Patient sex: F
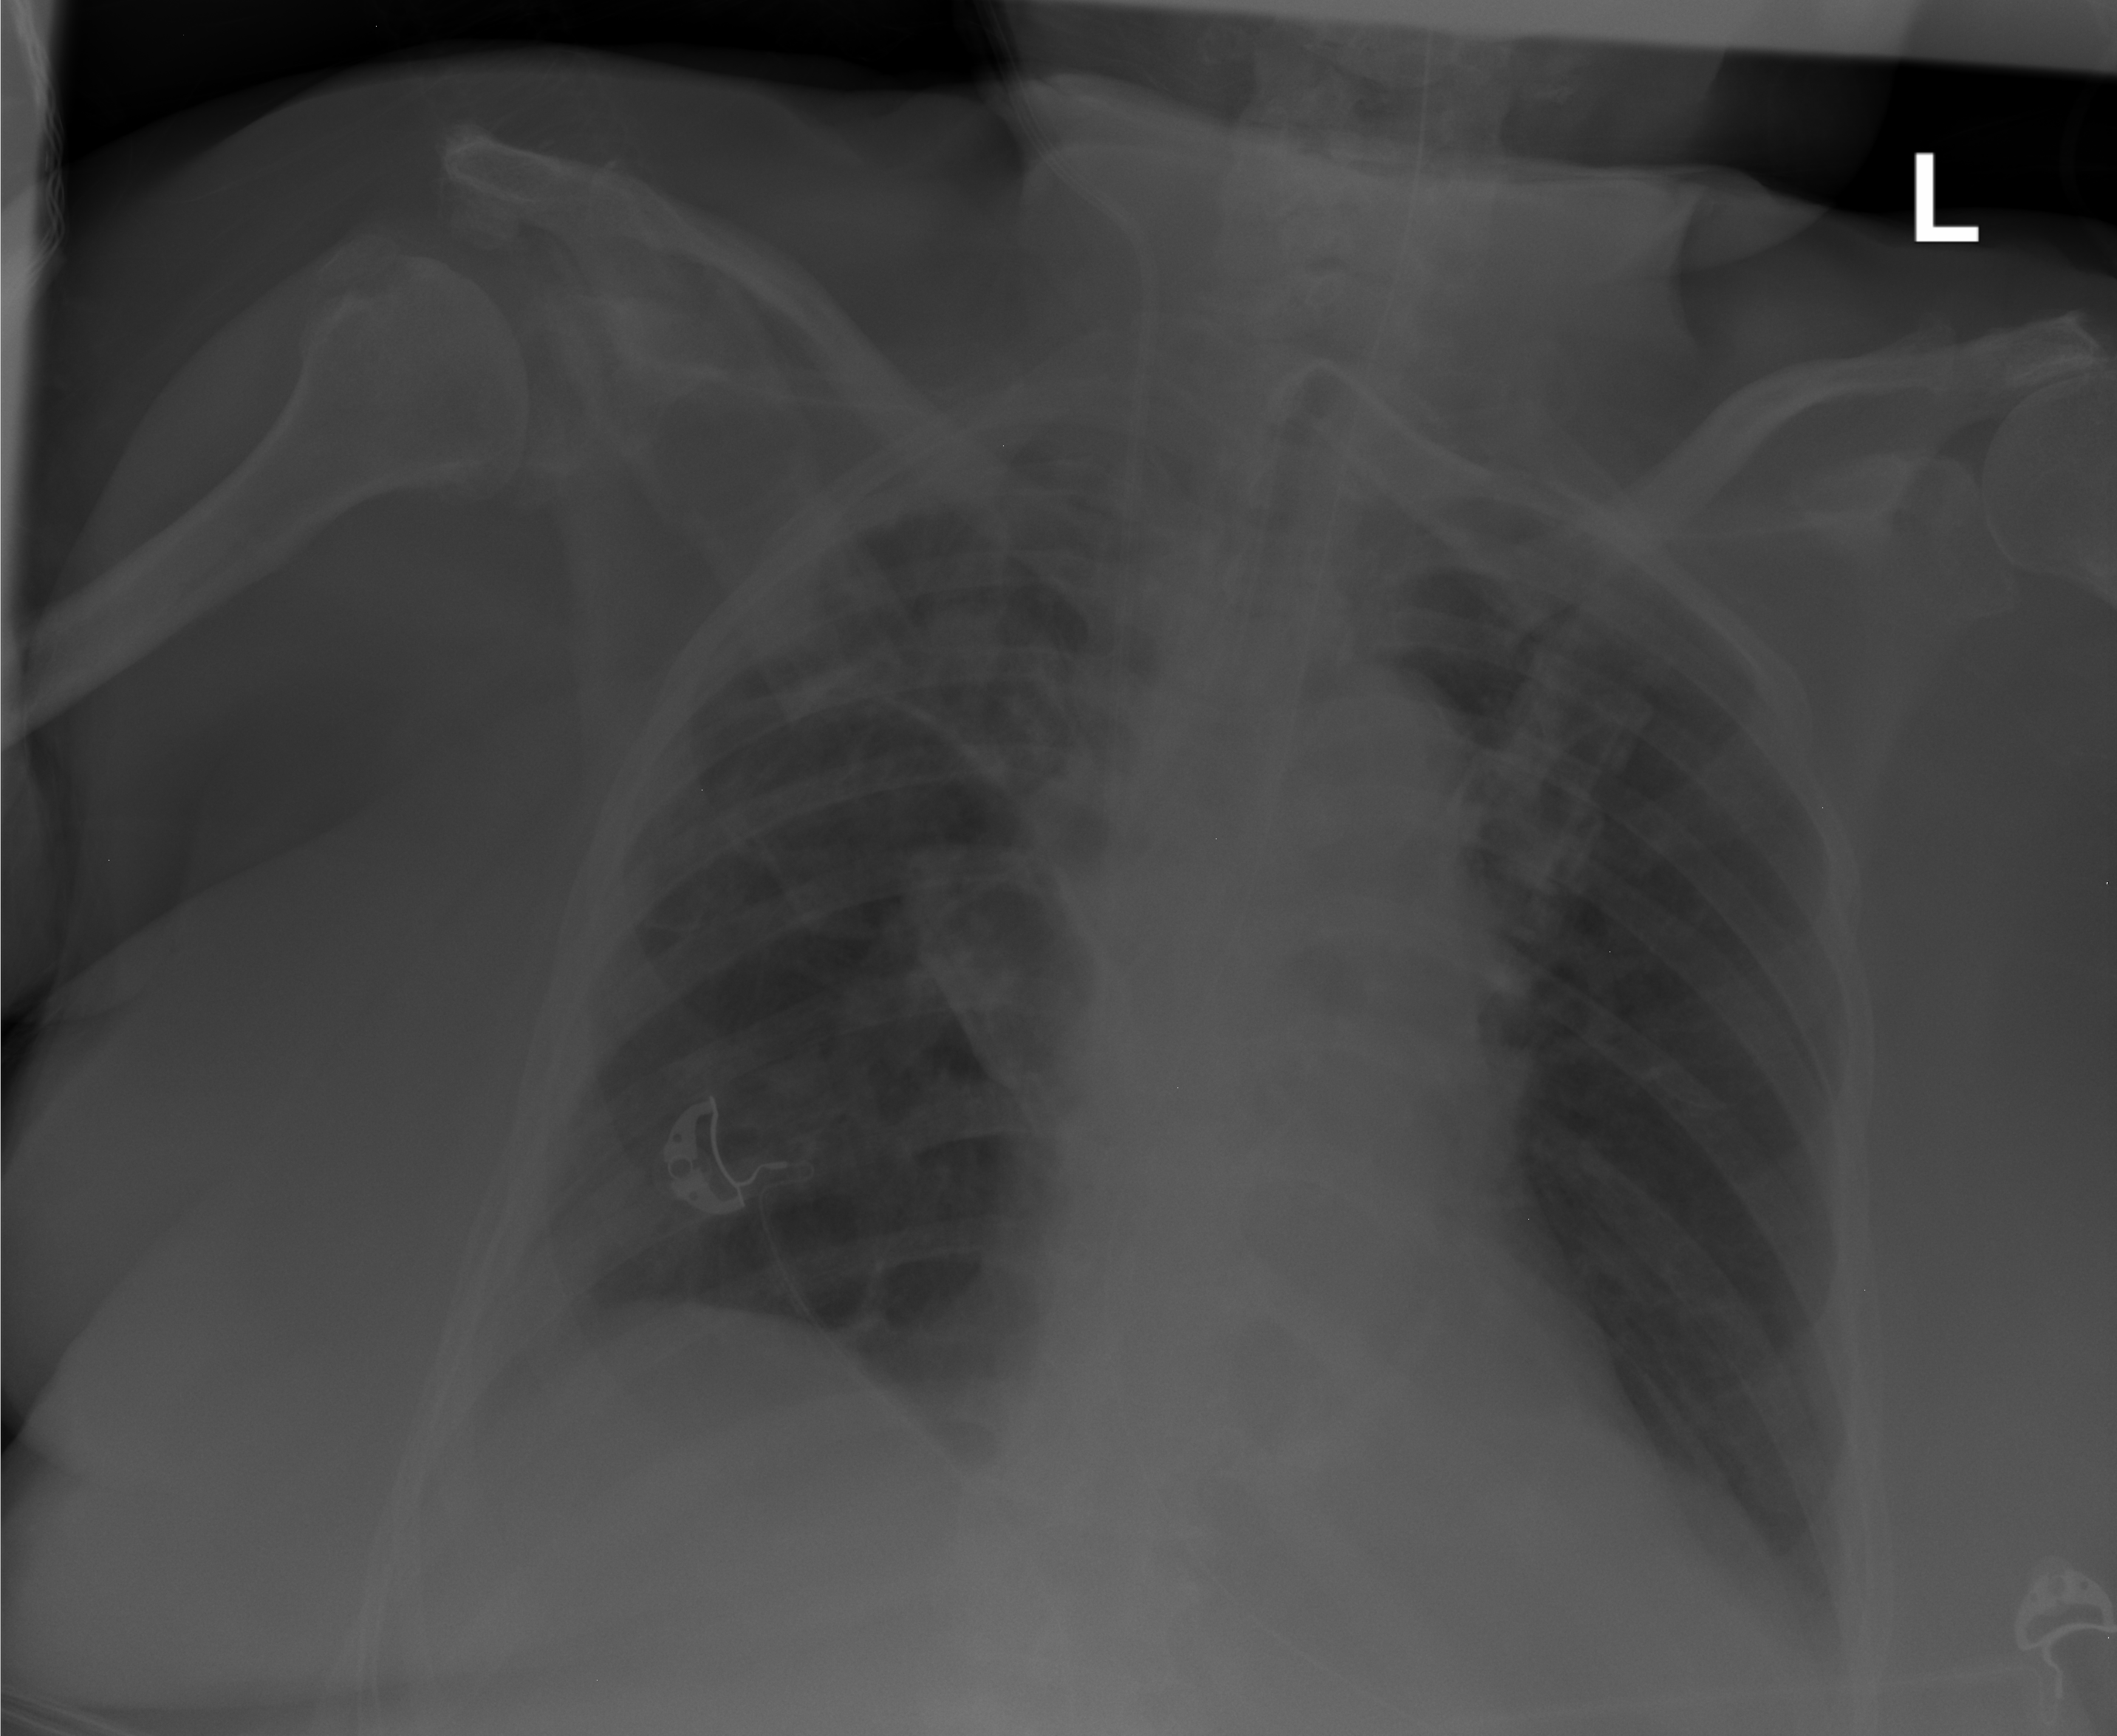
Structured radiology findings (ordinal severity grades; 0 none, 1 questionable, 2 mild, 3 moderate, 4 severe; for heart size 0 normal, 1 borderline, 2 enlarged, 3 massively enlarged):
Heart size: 2
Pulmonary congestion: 0
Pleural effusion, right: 2
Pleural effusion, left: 0
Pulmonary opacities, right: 3
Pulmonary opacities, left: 0
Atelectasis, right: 0
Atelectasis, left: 0